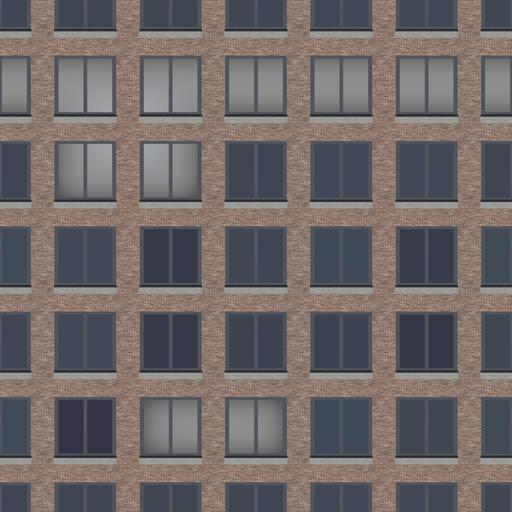
Tags: facade skyscraper